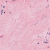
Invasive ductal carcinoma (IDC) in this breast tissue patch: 0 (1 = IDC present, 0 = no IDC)